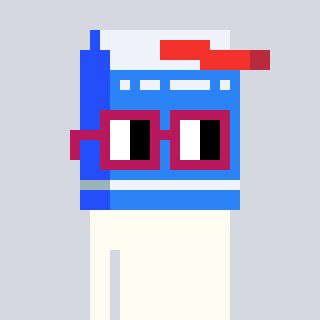
a pixel art character with square dark red glasses, a milk-shaped head and a darkbrown-colored body on a cool background